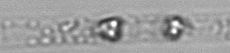
Label: Dactyliosolen_blavyanus